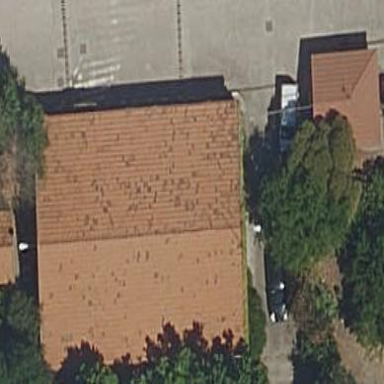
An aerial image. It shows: Office building.